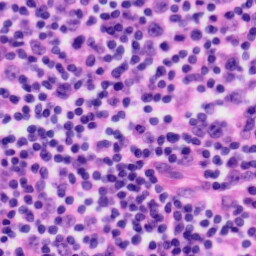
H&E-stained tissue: Tonsil